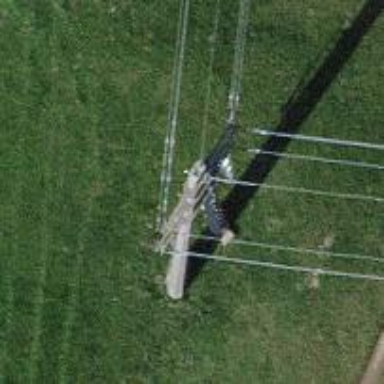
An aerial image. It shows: Concrete power pole.